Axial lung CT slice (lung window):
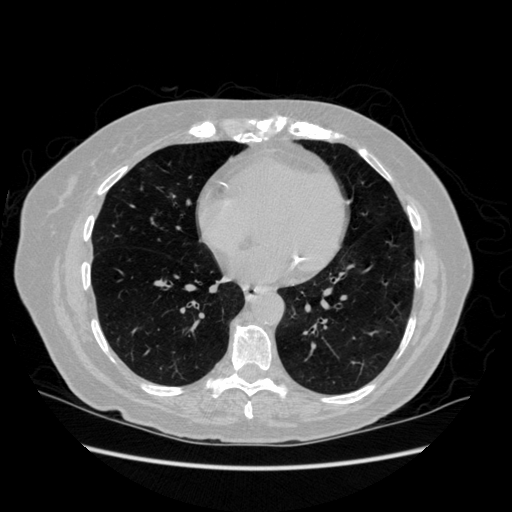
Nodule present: no